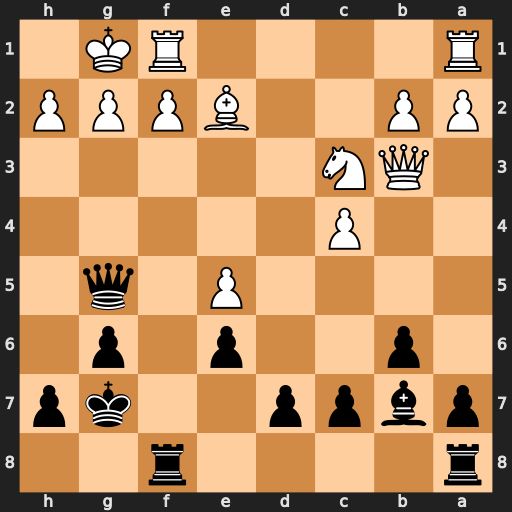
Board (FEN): r4r2/pbpp2kp/1p2p1p1/4P1q1/2P5/1QN5/PP2BPPP/R4RK1
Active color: b
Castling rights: -
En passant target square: -
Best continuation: Qxg2#